Question: I'm trying to create a pdf report using iTextSharp and I'm stumped as to why it's not correctly going to the next row to add the cells.
Here's the code:
'''
public class Centralizador
{
public void PrintCentralizador(int gradeParaleloId, string gradeName, string paraleloName, string courseName)
{
var studentRepo = new StudentRepository();
var students = studentRepo.FindAllStudentsFromGradeParalelo(gradeParaleloId).OrderBy(s => s.LastNameFather);
int rowHeight = 13;
string filePath = Environment.GetFolderPath(Environment.SpecialFolder.DesktopDirectory) + "\Centralizador.pdf";
try
{
Document document = new Document(PageSize.LETTER);
//Landscape the document.
document.SetPageSize(iTextSharp.text.PageSize.A4.Rotate());
BaseFont baseFont = BaseFont.CreateFont(BaseFont.COURIER, BaseFont.CP1250, BaseFont.EMBEDDED);
Font font = new Font(baseFont, 8);
PdfWriter writer = PdfWriter.GetInstance(document, new FileStream(filePath, FileMode.Create));
document.Open();
GradeParaleloRepository paraRep = new GradeParaleloRepository();
var gra = paraRep.FindGradeParalelo(gradeParaleloId);
Paragraph p = new Paragraph(new Phrase("Centralizador - Gestion " + DateTime.Now.Year + "
" + courseName + " " + gra.Grade.Name + " " + gra.Name + "
Colegio Madre Vicenta Uboldi
" + DateTime.Now, font));
document.Add(p);
PdfPTable table = new PdfPTable(36); //36 Column table.
table.TotalWidth = 800f;
table.LockedWidth = true;
float[] widths = new float[] { 0.13f, 1.4f, 0.13f, 0.13f, 0.13f, 0.13f, 0.13f, 0.13f, 0.13f, 0.13f, 0.13f, 0.13f, 0.13f, 0.13f, 0.13f, 0.13f, 0.13f, 0.13f, 0.13f, 0.13f, 0.13f, 0.13f, 0.13f, 0.13f, 0.13f, 0.13f, 0.13f, 0.13f, 0.13f, 0.13f, 0.13f, 0.13f, 0.13f, 0.13f, 0.13f, 0.13f };
table.SetWidths(widths);
PdfPCell blankCell = new PdfPCell(new Phrase("", font));
blankCell.FixedHeight = 25;
PdfPCell blankCellB = new PdfPCell(new Phrase("", font));
blankCellB.FixedHeight = 25;
table.AddCell(blankCell);
table.AddCell(blankCellB);
PdfPCell mat = new PdfPCell(new Phrase("MAT", font));
mat.Colspan = 3;
mat.HorizontalAlignment = 1;
table.AddCell(mat);
PdfPCell len = new PdfPCell(new Phrase("LEN", font));
len.HorizontalAlignment = 1;
len.Colspan = 3;
table.AddCell(len);
PdfPCell psi = new PdfPCell(new Phrase("PSI", font));
psi.Colspan = 3;
psi.HorizontalAlignment = 1;
table.AddCell(psi);
PdfPCell cna = new PdfPCell(new Phrase("CNA", font));
cna.Colspan = 3;
cna.HorizontalAlignment = 1;
table.AddCell(cna);
PdfPCell soc = new PdfPCell(new Phrase("SOC", font));
soc.Colspan = 3;
soc.HorizontalAlignment = 1;
table.AddCell(soc);
PdfPCell ing = new PdfPCell(new Phrase("ING", font));
ing.Colspan = 3;
ing.HorizontalAlignment = 1;
table.AddCell(ing);
PdfPCell efi = new PdfPCell(new Phrase("EFI", font));
efi.Colspan = 3;
efi.HorizontalAlignment = 1;
table.AddCell(efi);
PdfPCell mus = new PdfPCell(new Phrase("MUS", font));
mus.Colspan = 3;
mus.HorizontalAlignment = 1;
table.AddCell(mus);
PdfPCell apl = new PdfPCell(new Phrase("APL", font));
apl.Colspan = 3;
apl.HorizontalAlignment = 1;
table.AddCell(apl);
PdfPCell rel = new PdfPCell(new Phrase("REL", font));
rel.Colspan = 3;
rel.HorizontalAlignment = 1;
table.AddCell(rel);
PdfPCell com = new PdfPCell(new Phrase("COM", font));
com.Colspan = 3;
com.HorizontalAlignment = 1;
table.AddCell(com);
PdfPCell blankCellC = new PdfPCell(new Phrase("", font));
blankCellC.FixedHeight = 25;
table.AddCell(blankCellC);
//This is supposed tobe on a new row. But isn't. It seems
//everything below this comment doesn't even get added.
PdfPCell numero = new PdfPCell(new Phrase("No.", font));
numero.FixedHeight = rowHeight;
numero.HorizontalAlignment = 0;
table.AddCell(numero);
PdfPCell nombres = new PdfPCell(new Phrase("Apellidos y Nombres", font));
nombres.FixedHeight = rowHeight;
nombres.HorizontalAlignment = 0;
table.AddCell(nombres);
for (int i = 0; i < 2; i++)
{
PdfPCell pa = new PdfPCell(new Phrase("PA.", font));
table.AddCell(pa);
PdfPCell re = new PdfPCell(new Phrase("RE.", font));
table.AddCell(re);
PdfPCell nf = new PdfPCell(new Phrase("NF.", font));
table.AddCell(nf);
}
PdfPCell obs = new PdfPCell(new Phrase("OBS.", font));
table.SpacingBefore = 20f;
table.SpacingAfter = 20f;
document.Add(table);
document.Close();
}
catch (DocumentException de)
{
Debug.WriteLine(de.Message);
}
catch (IOException ioe)
{
Debug.WriteLine(ioe.Message);
}
}
}
'''
Here's a picture of how it ends up: So it add the last column com correctly, also adds the blank padding cell, then it doesn't add what comes next. It just doesn't display. Any suggestions?

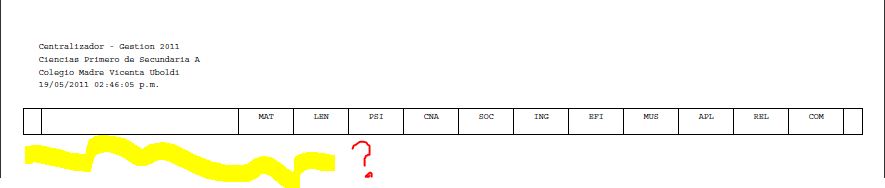
Answer: You need to add exact number of columns for each row to have it shown.
See my answer for your other question <URL>